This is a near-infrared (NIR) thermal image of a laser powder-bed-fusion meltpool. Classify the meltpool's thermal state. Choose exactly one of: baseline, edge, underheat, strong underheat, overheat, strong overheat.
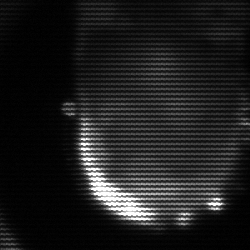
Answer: baseline